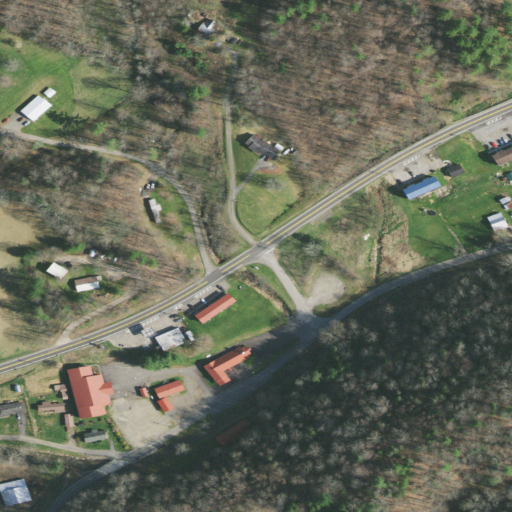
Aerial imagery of valley in Tennessee named Welch Hollow containing deciduous forest, pasture, open development, low intensity development, mixed forest, and medium intensity development